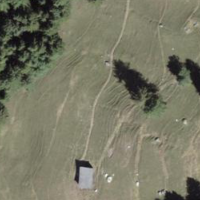
EUNIS habitat code: 43
Species observed at this site:
Prunella vulgaris